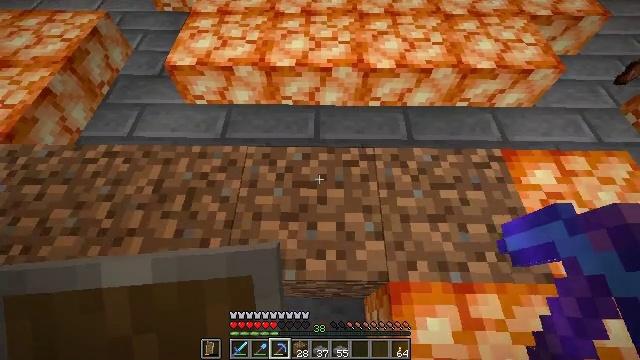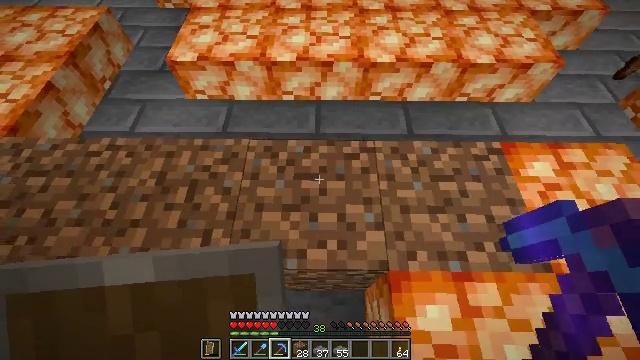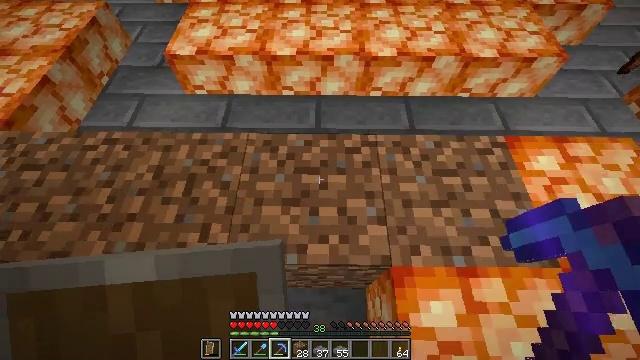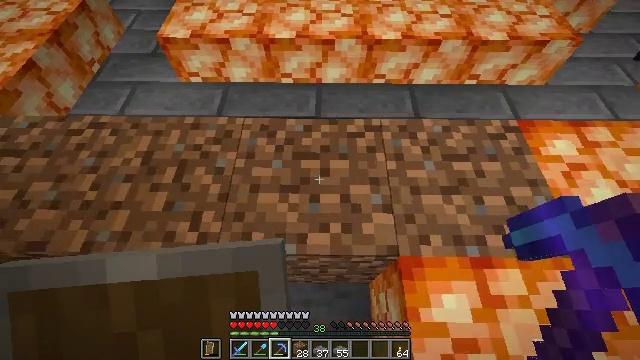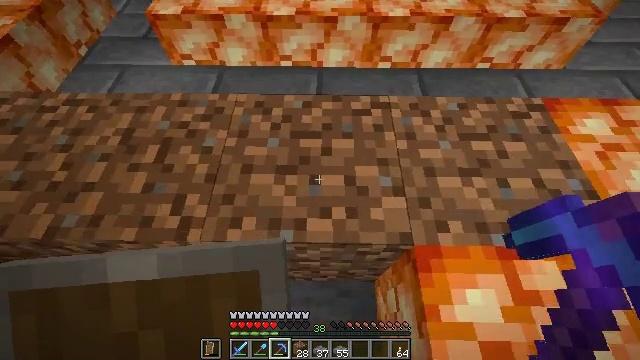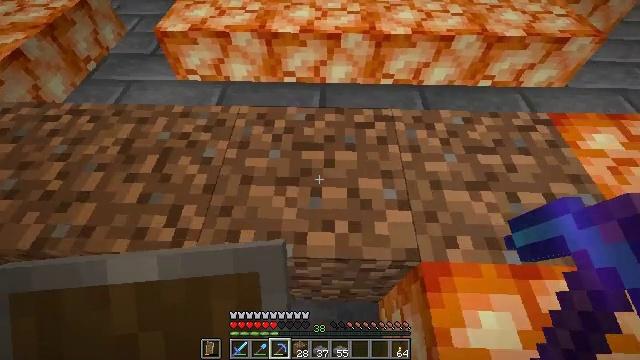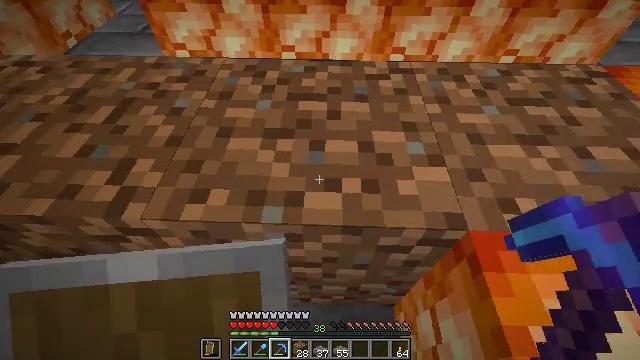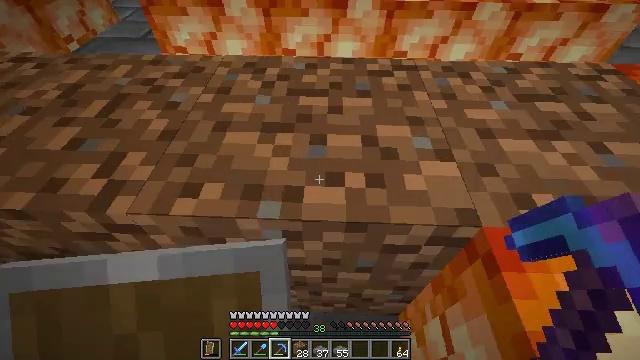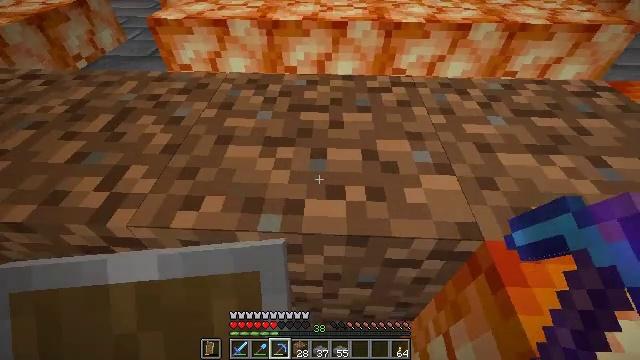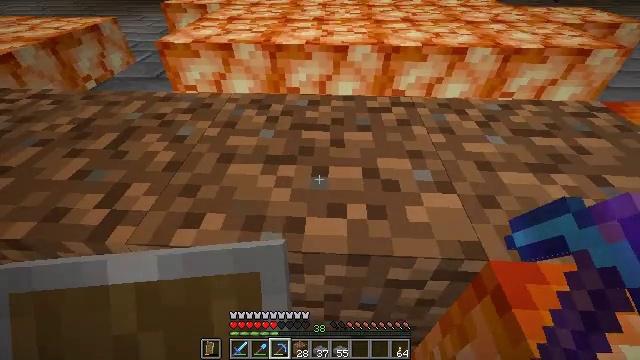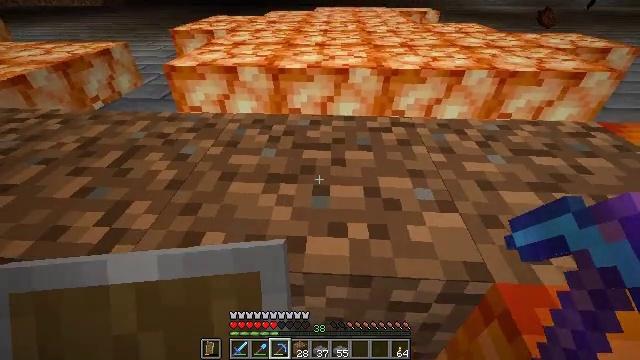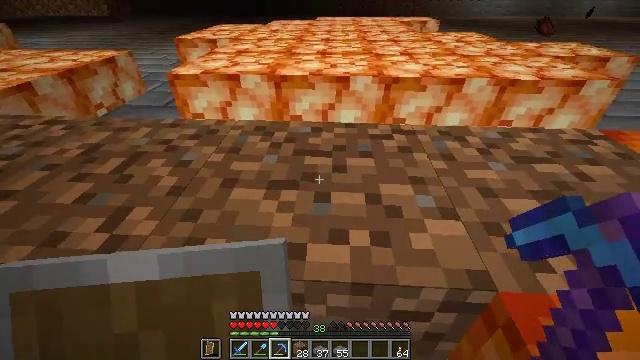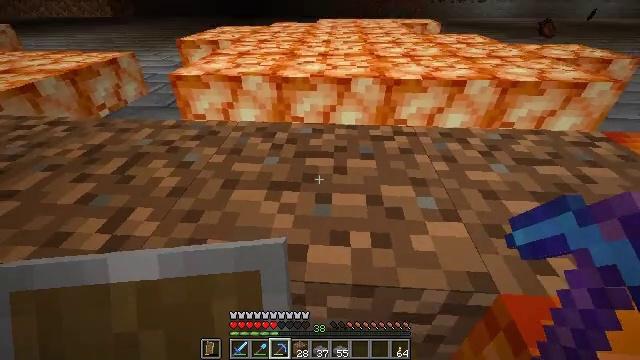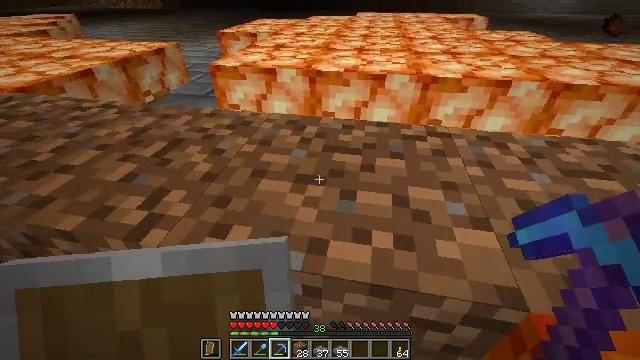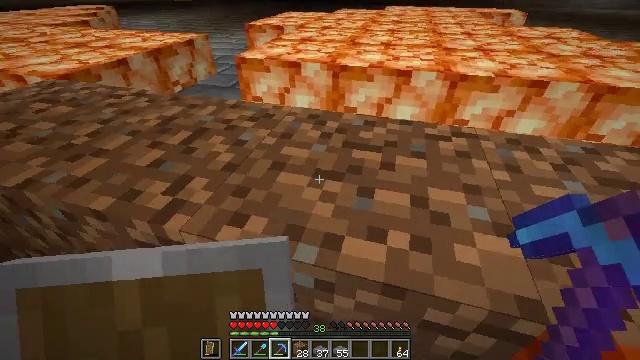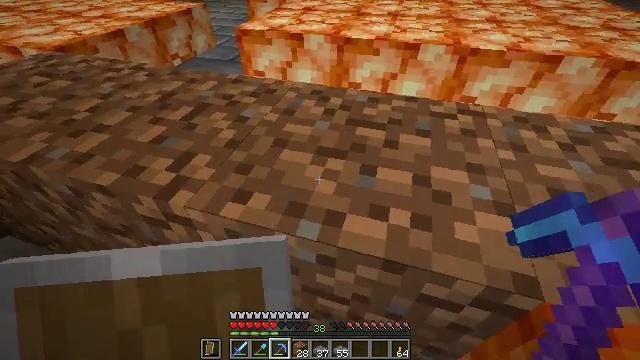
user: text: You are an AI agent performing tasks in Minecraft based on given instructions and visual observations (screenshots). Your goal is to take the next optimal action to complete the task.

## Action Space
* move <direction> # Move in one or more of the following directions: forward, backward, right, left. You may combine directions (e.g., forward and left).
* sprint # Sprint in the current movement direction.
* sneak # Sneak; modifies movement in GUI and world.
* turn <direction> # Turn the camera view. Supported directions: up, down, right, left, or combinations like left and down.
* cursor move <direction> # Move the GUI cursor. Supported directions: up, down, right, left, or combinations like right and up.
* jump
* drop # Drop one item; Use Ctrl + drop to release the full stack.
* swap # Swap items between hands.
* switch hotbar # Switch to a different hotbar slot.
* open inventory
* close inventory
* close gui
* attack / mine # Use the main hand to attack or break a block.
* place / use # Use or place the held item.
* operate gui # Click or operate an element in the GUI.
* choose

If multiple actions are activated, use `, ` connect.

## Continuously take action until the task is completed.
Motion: motion action
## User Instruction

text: Mine the shroomlight block.
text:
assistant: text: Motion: no_op
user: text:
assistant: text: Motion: no_op
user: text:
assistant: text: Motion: no_op
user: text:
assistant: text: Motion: no_op
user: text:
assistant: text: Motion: turn up
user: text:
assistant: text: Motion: turn up
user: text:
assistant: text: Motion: turn up
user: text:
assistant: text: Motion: turn up
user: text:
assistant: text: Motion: turn up
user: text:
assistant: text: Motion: turn up
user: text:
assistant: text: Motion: turn up
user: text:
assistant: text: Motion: no_op
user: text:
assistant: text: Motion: turn left and down
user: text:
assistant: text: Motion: turn left and down
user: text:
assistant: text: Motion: turn down
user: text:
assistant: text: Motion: turn left and down
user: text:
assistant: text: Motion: turn left
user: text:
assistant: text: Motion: move forward, turn right and up, jump
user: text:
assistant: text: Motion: move forward, turn right and up, jump
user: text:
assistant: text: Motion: move forward, turn right, jump
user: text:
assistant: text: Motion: move forward, turn right, jump
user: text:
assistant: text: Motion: move forward, jump
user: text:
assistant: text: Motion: move forward
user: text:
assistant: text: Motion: no_op
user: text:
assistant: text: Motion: turn down
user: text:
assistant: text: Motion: turn down
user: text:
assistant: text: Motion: turn down
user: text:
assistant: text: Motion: turn down
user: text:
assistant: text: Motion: turn down
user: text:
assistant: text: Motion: turn down